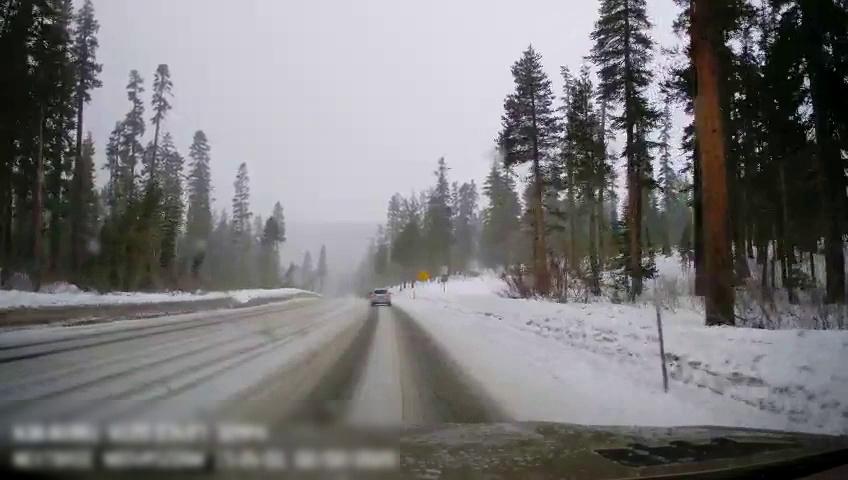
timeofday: Day
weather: Snowy
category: Drivable Space
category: Vehicles | SUV